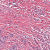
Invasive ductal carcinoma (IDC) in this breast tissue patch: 1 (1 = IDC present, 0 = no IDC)